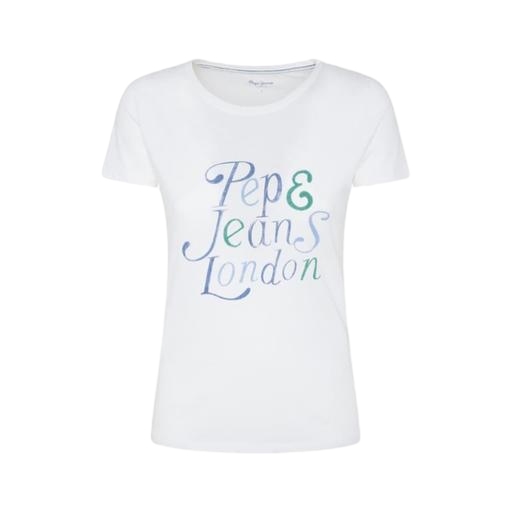
white graphic t-shirt, white logo-print t-shirt, white logo print t-shirt, white background